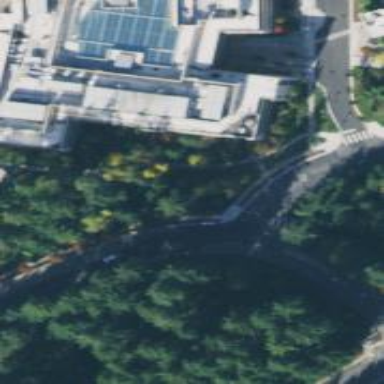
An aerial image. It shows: Path for pedestrians.